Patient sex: M
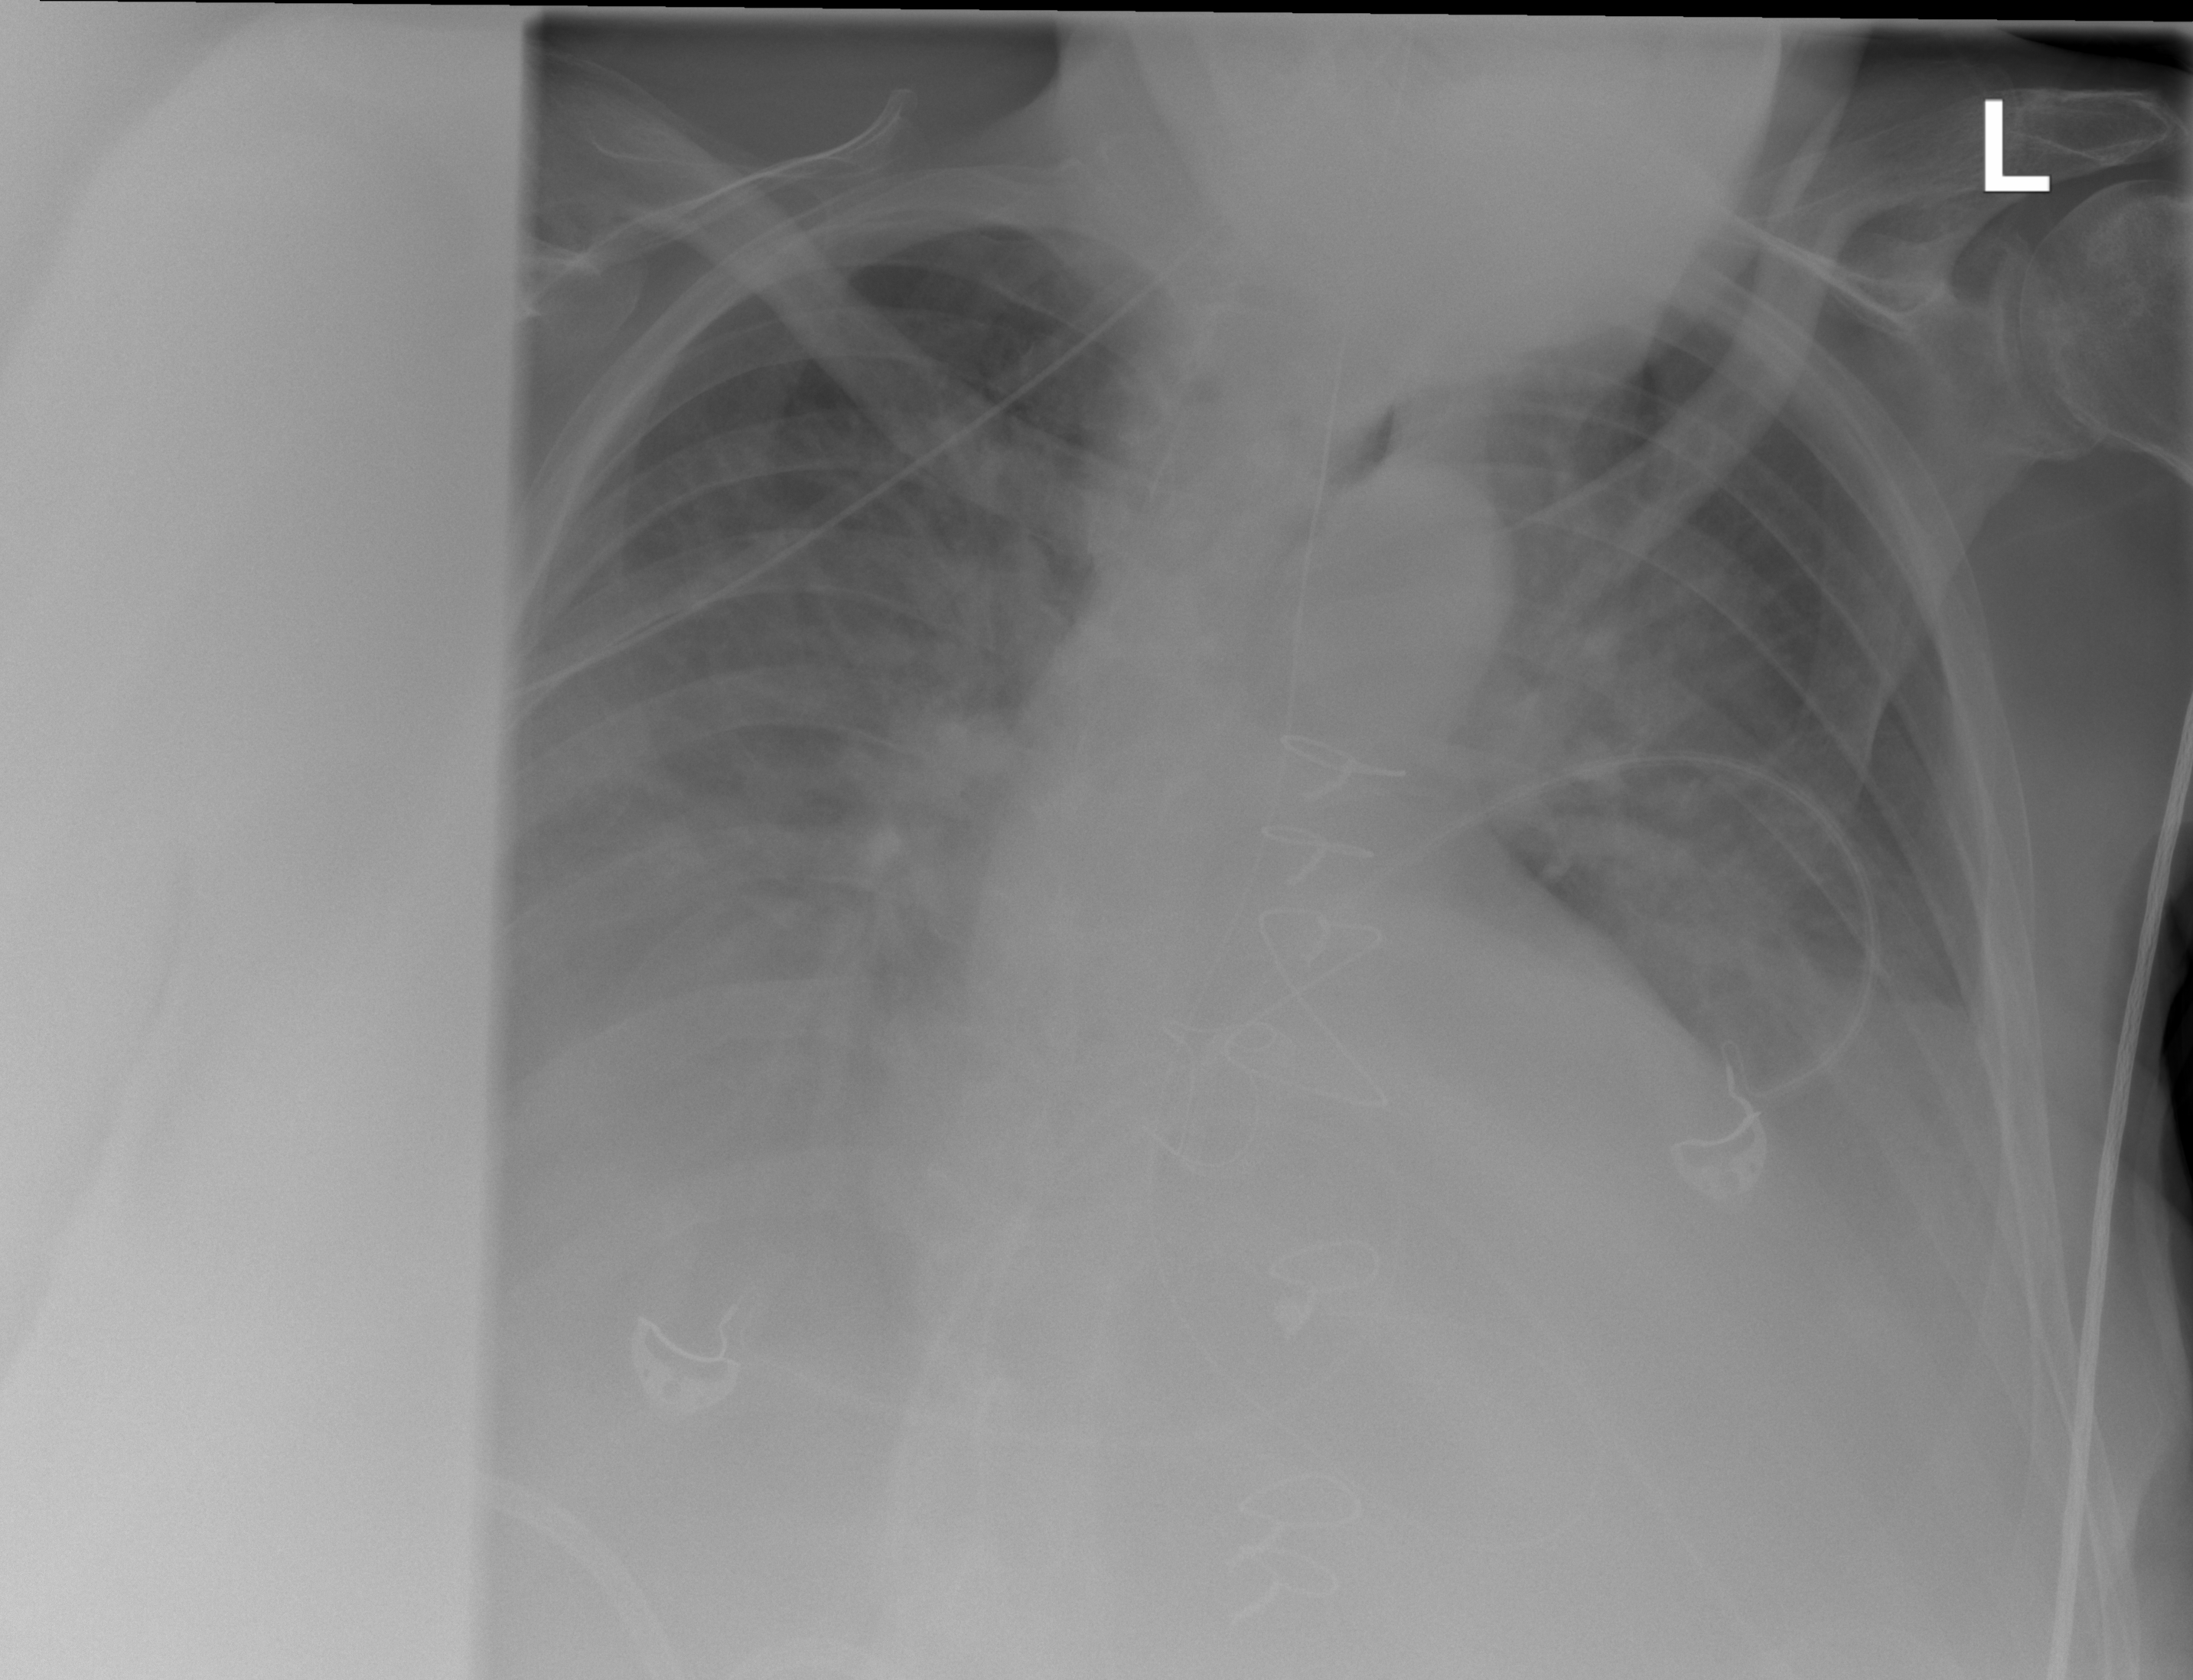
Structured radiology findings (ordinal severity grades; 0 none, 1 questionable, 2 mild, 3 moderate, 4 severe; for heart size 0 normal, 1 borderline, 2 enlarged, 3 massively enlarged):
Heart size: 2
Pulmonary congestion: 2
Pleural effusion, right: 2
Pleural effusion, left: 2
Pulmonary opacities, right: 0
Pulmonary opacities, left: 0
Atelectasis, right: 3
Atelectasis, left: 3